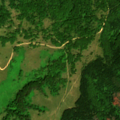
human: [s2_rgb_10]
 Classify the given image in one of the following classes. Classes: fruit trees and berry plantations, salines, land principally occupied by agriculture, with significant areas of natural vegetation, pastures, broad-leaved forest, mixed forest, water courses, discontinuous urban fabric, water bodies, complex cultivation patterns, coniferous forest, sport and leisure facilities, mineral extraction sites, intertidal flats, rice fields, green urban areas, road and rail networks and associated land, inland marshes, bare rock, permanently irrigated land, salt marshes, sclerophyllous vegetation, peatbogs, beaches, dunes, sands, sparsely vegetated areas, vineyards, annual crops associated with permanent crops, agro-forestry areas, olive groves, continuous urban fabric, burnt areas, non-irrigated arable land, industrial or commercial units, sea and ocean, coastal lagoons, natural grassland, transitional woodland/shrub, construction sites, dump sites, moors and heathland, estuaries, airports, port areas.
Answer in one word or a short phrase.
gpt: pastures, broad-leaved forest, mixed forest, natural grassland, transitional woodland/shrub